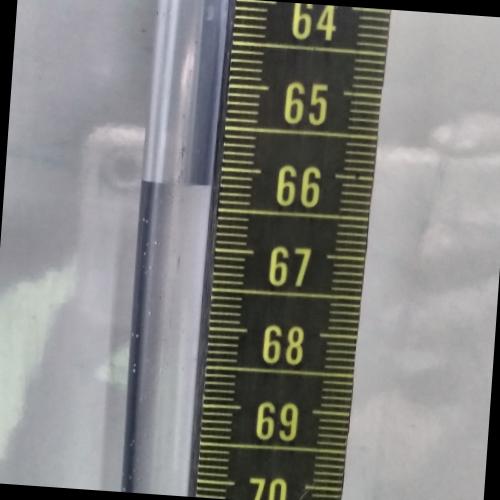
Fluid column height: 66.2 cm